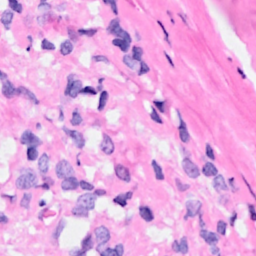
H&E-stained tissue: Breast